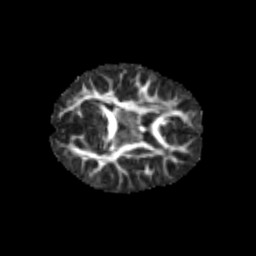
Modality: FA
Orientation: axial
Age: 8
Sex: female
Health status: healthy